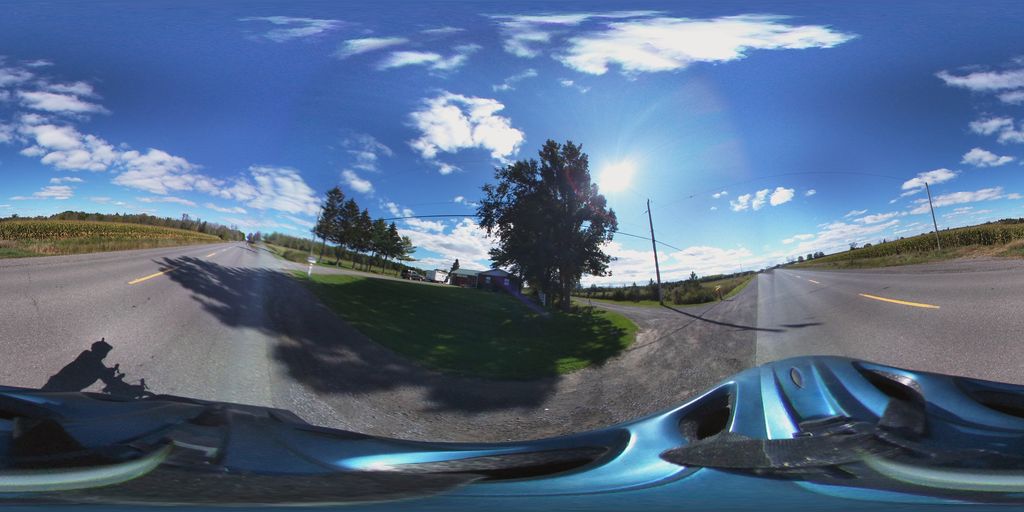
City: ottawa-gatineau